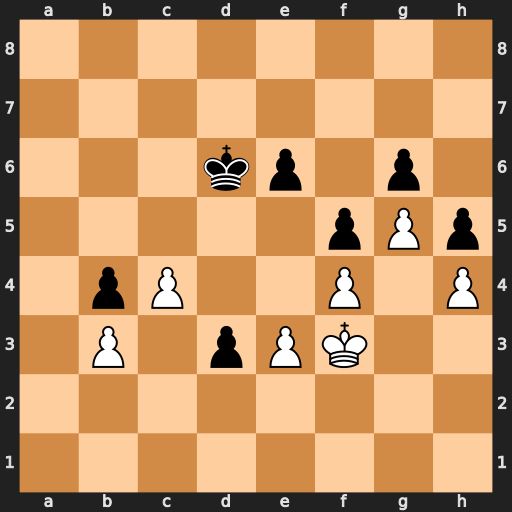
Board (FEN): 8/8/3kp1p1/5pPp/1pP2P1P/1P1pPK2/8/8
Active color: w
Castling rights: -
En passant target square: -
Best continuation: Kf2 e5 e4 Kc5 exf5